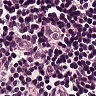
Metastatic tissue present: no